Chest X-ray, PA view. Patient: 38 years old, sex M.
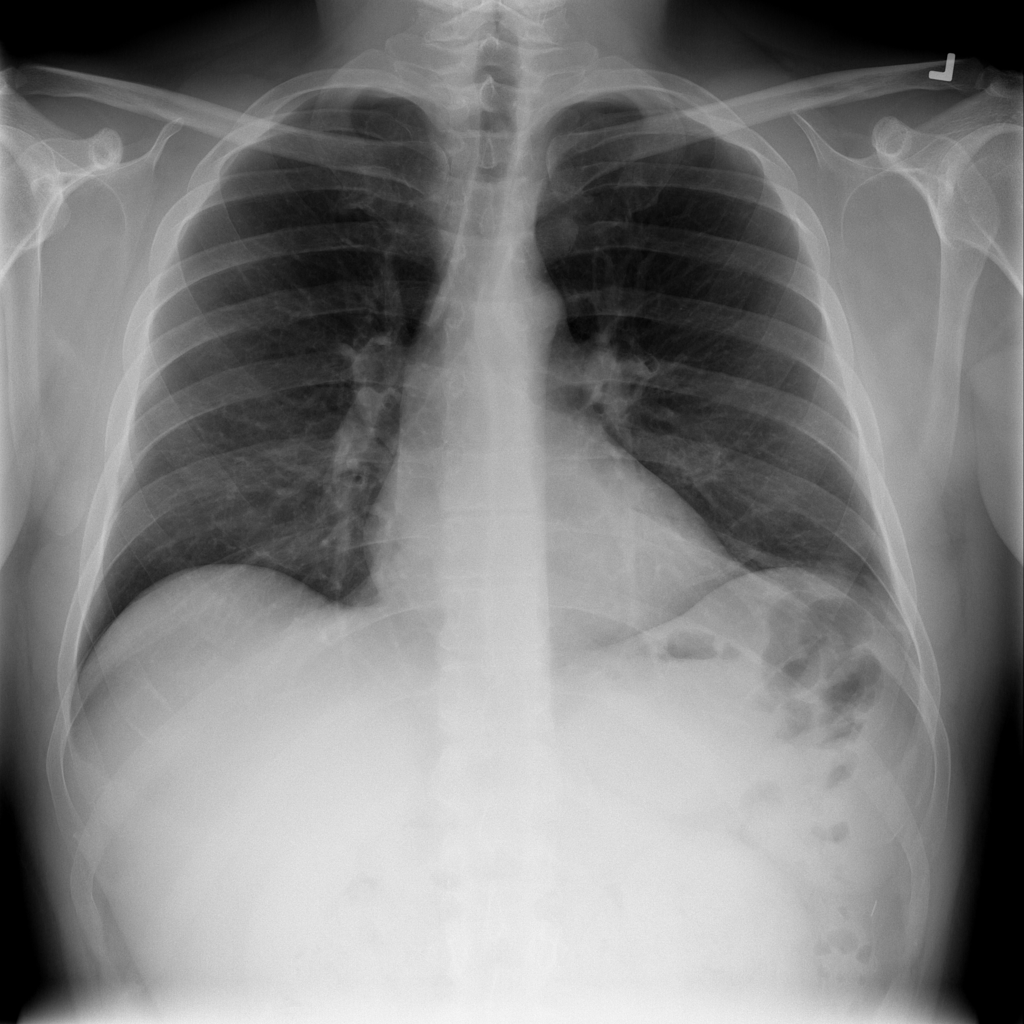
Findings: No Finding